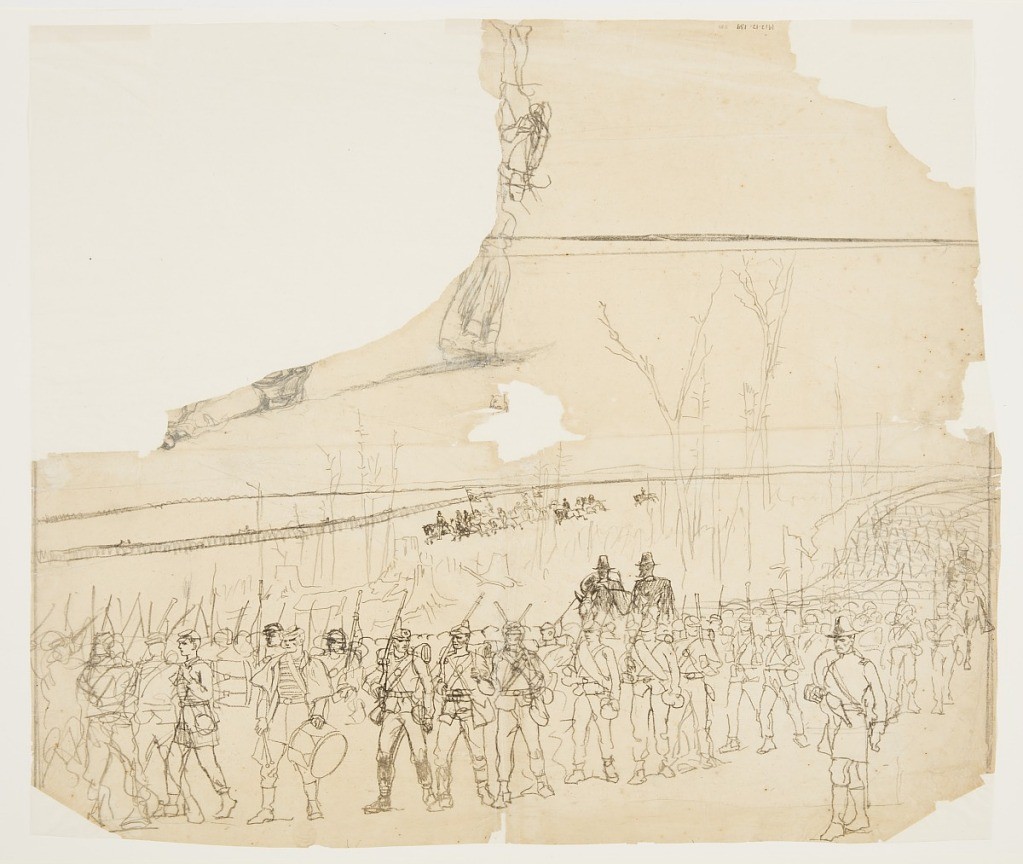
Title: An Infantry Column on the March
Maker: Winslow Homer, American, 1836–1910
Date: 1862
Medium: Graphite on tracing paper
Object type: Drawing
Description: View of an infantry column marching, with a few soldiers' figures drawn distinctly; trees and tree stumps shown in middle ground; small company of soldiers mounted on horses at rear.